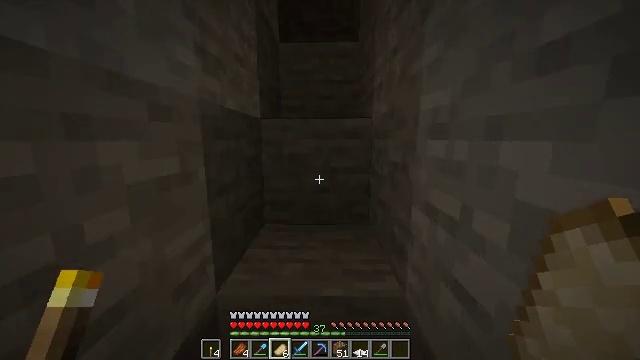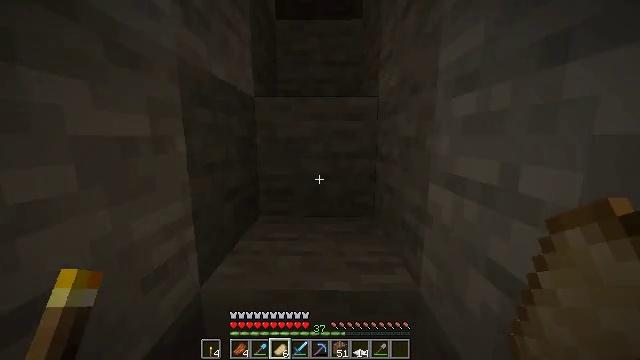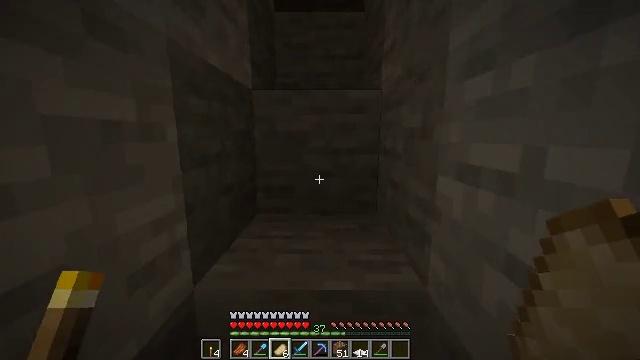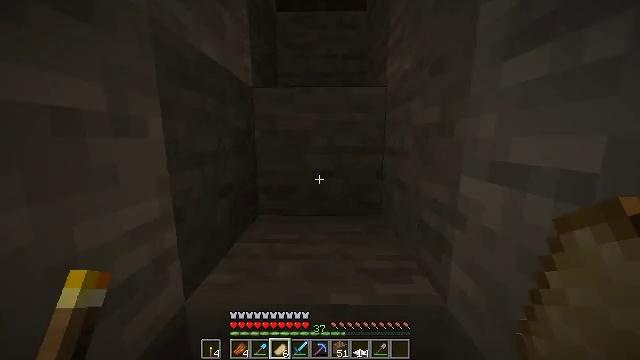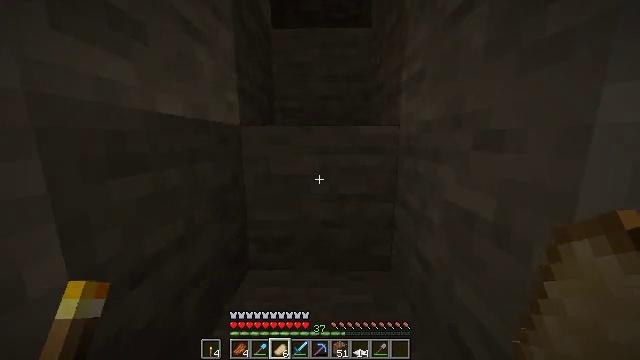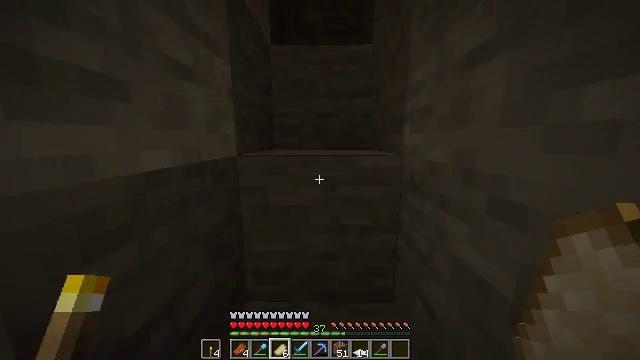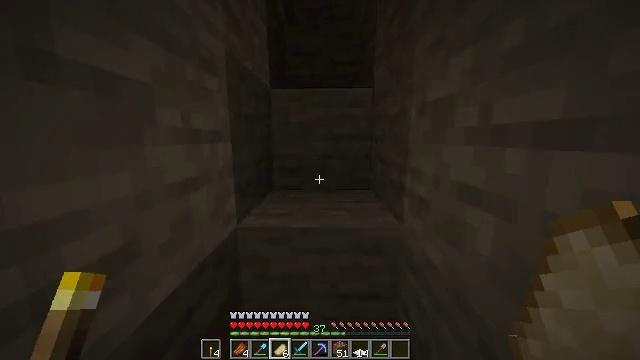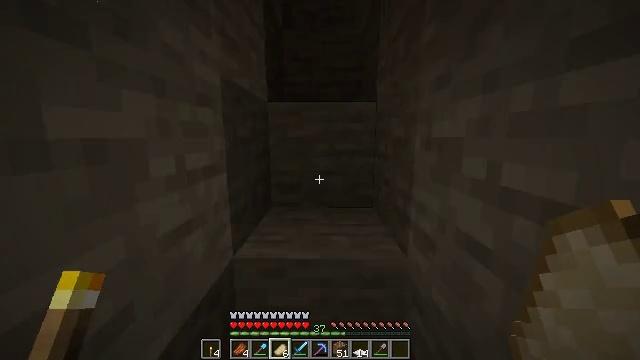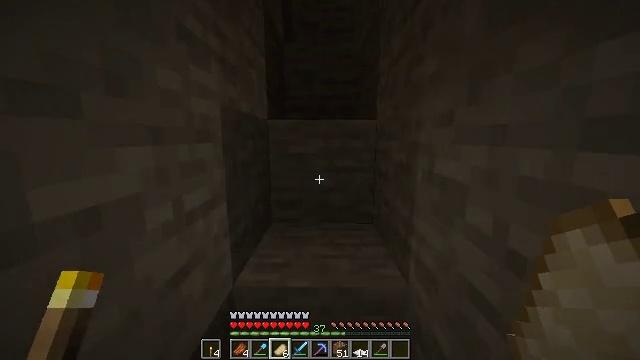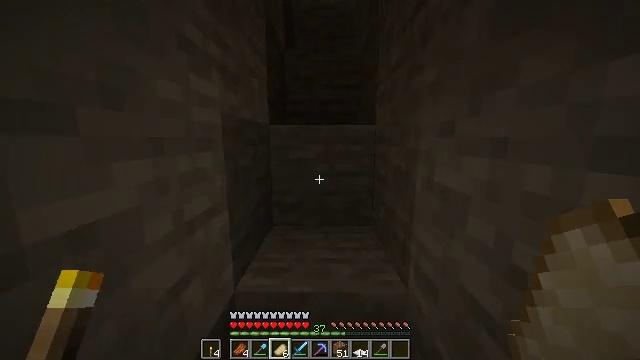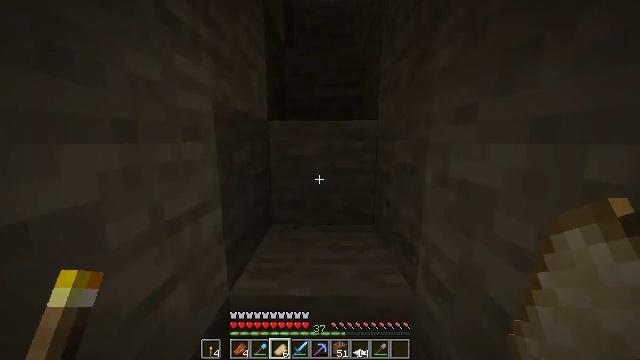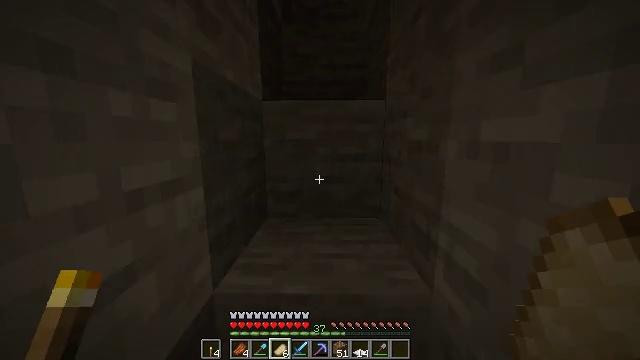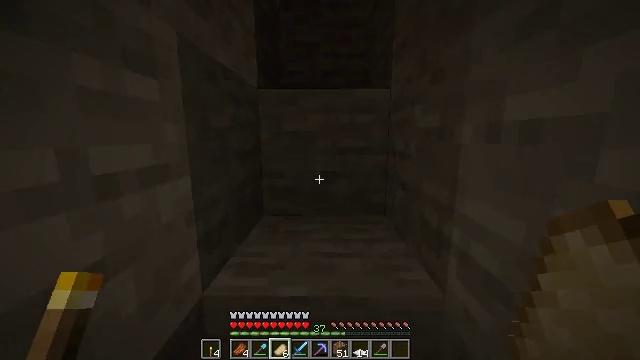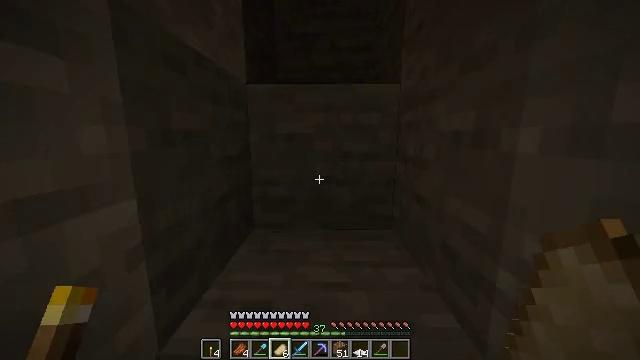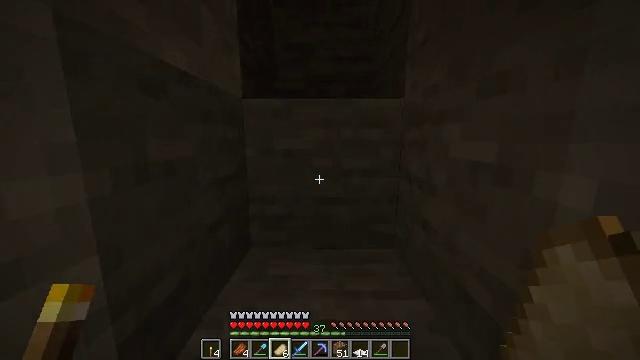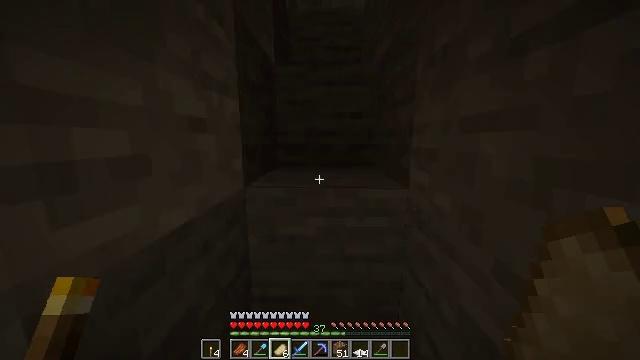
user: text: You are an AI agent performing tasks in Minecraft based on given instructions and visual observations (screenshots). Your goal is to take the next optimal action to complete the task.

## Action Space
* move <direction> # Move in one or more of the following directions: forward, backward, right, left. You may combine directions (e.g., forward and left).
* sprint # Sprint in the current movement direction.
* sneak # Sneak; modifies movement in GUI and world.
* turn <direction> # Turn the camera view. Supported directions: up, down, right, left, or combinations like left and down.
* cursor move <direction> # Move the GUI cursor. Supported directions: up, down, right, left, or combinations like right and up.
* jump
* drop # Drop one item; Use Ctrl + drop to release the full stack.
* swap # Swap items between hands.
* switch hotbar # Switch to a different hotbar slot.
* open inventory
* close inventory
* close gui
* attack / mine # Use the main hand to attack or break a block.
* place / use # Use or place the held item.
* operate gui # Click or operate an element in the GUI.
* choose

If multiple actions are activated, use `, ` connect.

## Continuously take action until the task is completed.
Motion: motion action
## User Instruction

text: Recycle the smithing table.
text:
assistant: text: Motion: move forward, sprint, jump
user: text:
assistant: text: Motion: move forward, jump
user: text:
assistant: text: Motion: move forward, jump
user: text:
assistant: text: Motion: move forward, jump
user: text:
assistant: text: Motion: move forward, jump
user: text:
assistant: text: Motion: move forward, sprint, jump
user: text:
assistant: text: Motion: move forward, sprint, jump
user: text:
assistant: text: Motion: move forward, sprint, jump
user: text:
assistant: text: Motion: move forward, jump
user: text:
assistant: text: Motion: move forward, jump
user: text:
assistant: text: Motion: move forward, jump
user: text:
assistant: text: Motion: move forward, sprint, jump
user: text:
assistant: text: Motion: move forward, sprint, jump
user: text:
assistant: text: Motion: move forward, sprint, jump
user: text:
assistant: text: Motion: move forward, jump
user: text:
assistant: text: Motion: move forward, jump
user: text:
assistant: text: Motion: move forward, jump
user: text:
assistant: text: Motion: move forward, jump
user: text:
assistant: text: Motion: move forward, sprint, jump
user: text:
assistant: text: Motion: move forward, sprint, jump
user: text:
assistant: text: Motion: move forward, sprint, jump
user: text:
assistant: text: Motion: move forward, jump
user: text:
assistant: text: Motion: move forward, jump
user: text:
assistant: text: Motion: move forward, jump
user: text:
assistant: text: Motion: move forward, sprint, jump
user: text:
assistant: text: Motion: move forward, sprint, jump
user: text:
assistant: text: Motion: move forward, sprint, jump
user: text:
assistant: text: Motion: move forward, jump
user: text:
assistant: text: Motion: move forward, jump
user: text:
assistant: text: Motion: move forward, jump